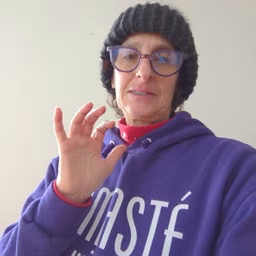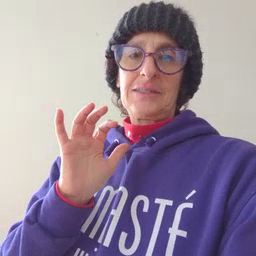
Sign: stay